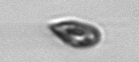
Label: Cryptophyta